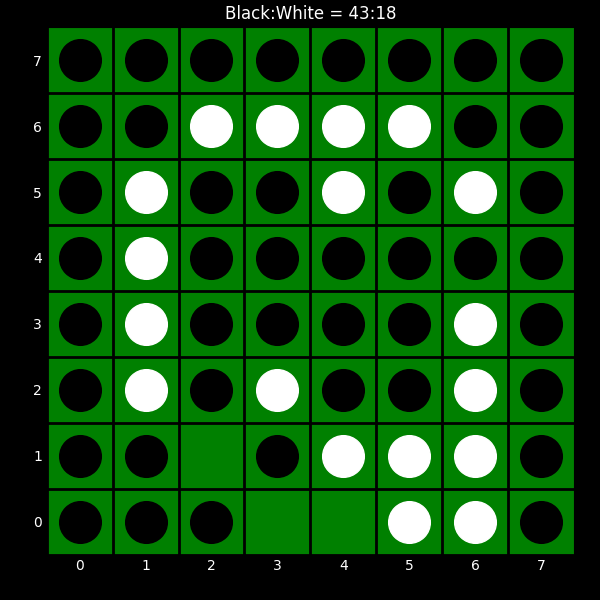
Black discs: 43
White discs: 18